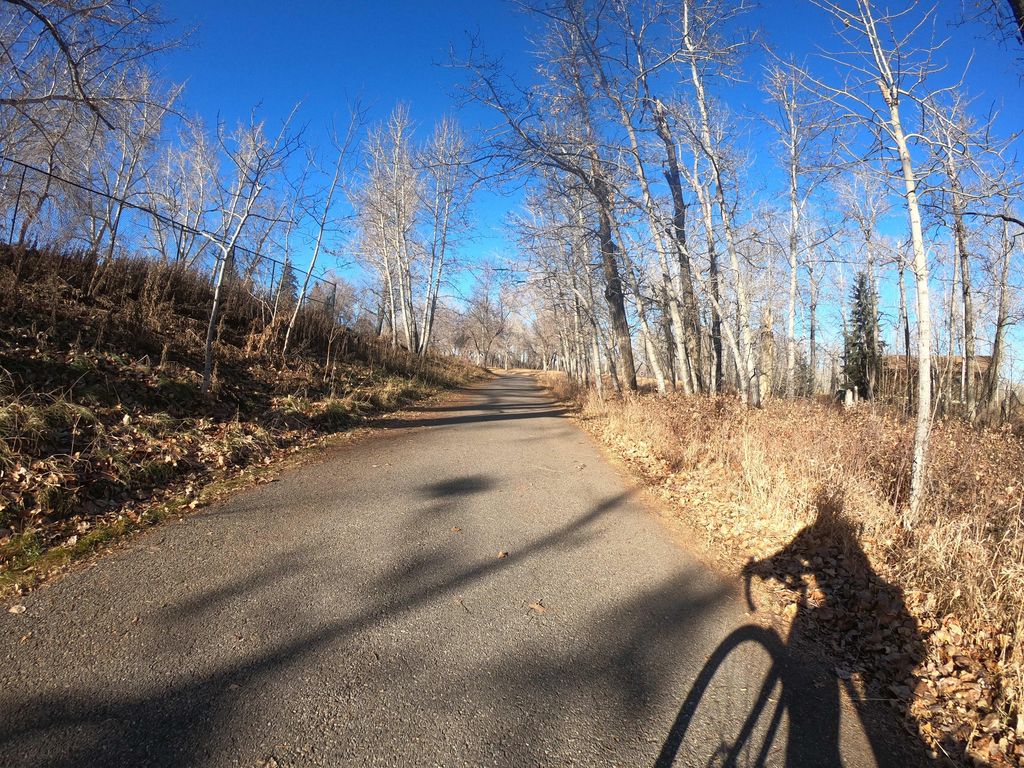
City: calgary